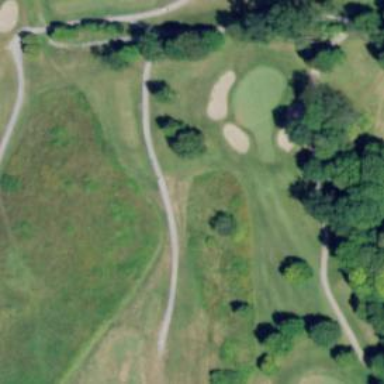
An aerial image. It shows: Path used for both walking and golf.